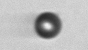
Label: bead